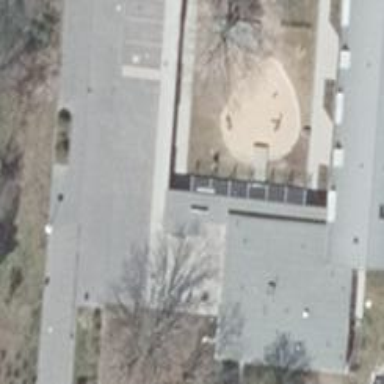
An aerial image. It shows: Kindergarten with round roof shape.